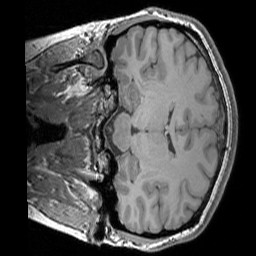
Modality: T1w
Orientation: coronal
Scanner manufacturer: siemens
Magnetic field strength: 3 T
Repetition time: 1.83 s
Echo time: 0.00303 s